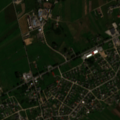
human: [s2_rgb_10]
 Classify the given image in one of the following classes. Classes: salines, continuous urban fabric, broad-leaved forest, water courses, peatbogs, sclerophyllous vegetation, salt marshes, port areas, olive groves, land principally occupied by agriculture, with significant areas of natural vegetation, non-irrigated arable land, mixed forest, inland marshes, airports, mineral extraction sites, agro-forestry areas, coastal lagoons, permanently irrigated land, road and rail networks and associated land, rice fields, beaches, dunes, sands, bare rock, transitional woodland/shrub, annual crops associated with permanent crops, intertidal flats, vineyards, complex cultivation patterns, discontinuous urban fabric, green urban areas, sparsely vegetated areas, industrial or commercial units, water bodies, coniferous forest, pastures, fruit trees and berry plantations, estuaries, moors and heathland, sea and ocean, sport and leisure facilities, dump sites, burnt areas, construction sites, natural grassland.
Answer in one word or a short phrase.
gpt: discontinuous urban fabric, industrial or commercial units, green urban areas, complex cultivation patterns